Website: crate-barrel
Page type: account-dashboard
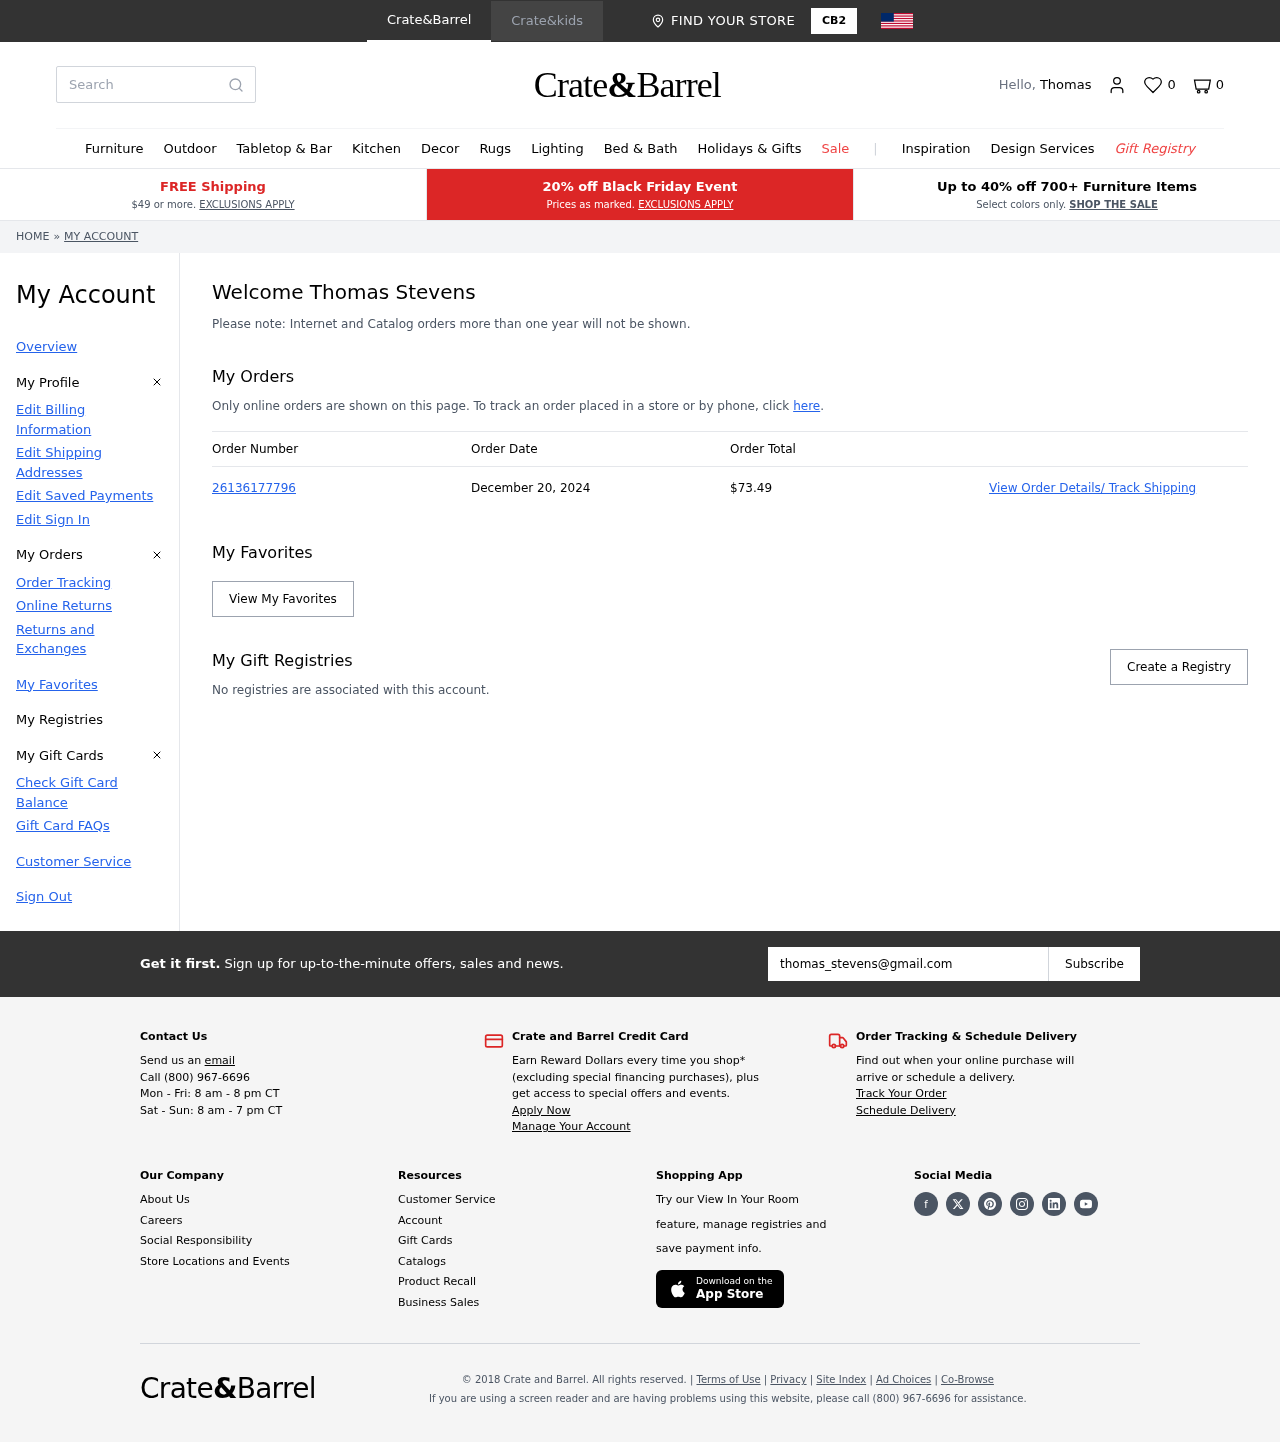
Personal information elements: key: PII_EMAIL
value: thomas_stevens@gmail.com
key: PII_FIRSTNAME
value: Thomas
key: PII_FULLNAME
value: Thomas Stevens
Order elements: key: ORDER_NUM_ITEMS
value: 0
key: ORDER_NUMBER
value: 26136177796
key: ORDER_DATE
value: December 20, 2024
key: ORDER_TOTAL
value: $73.49
Search elements: key: HEADER_SEARCH
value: Search
Other elements: key: FAVORITES_COUNT
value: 0